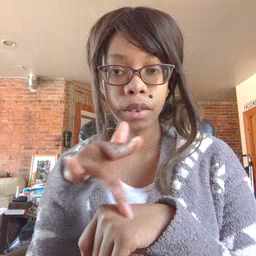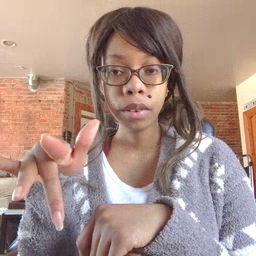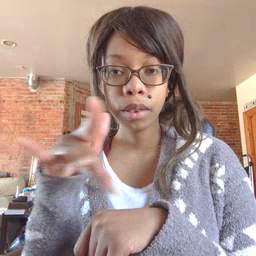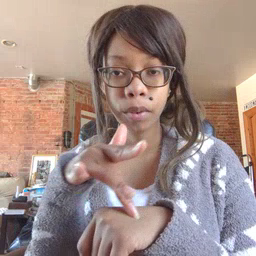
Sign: empty